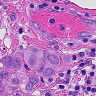
Metastatic tissue present: yes